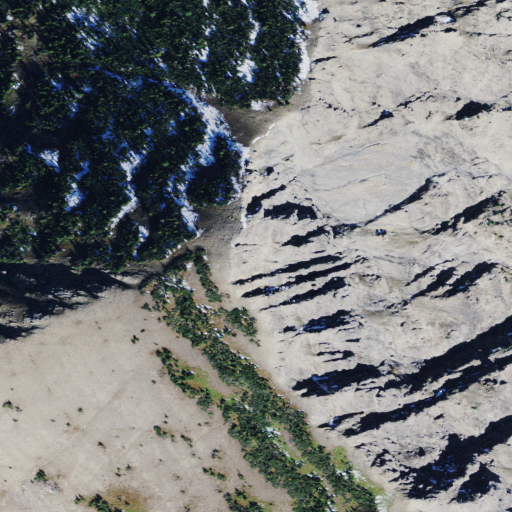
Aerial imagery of mountain in Montana named Circus Peak containing barren land, evergreen forest, and shrub